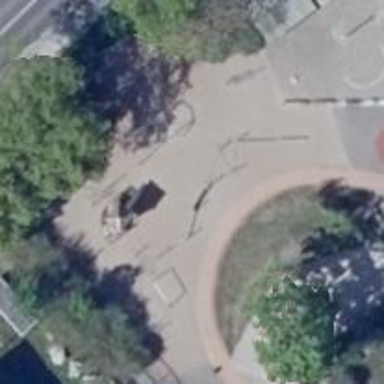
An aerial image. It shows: Playground area for leisure land.